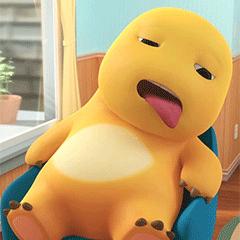
Label: nailong